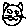
Label: cat